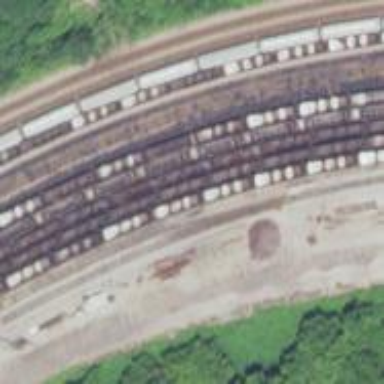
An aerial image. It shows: Railway yard in service.